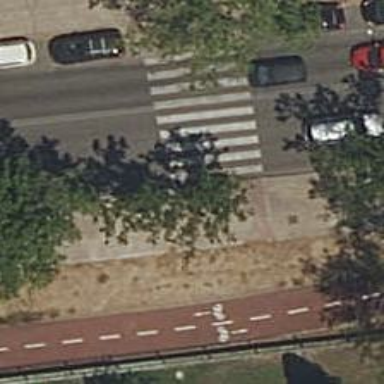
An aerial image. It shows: Kerb serving as barrier.